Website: apple
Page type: payment
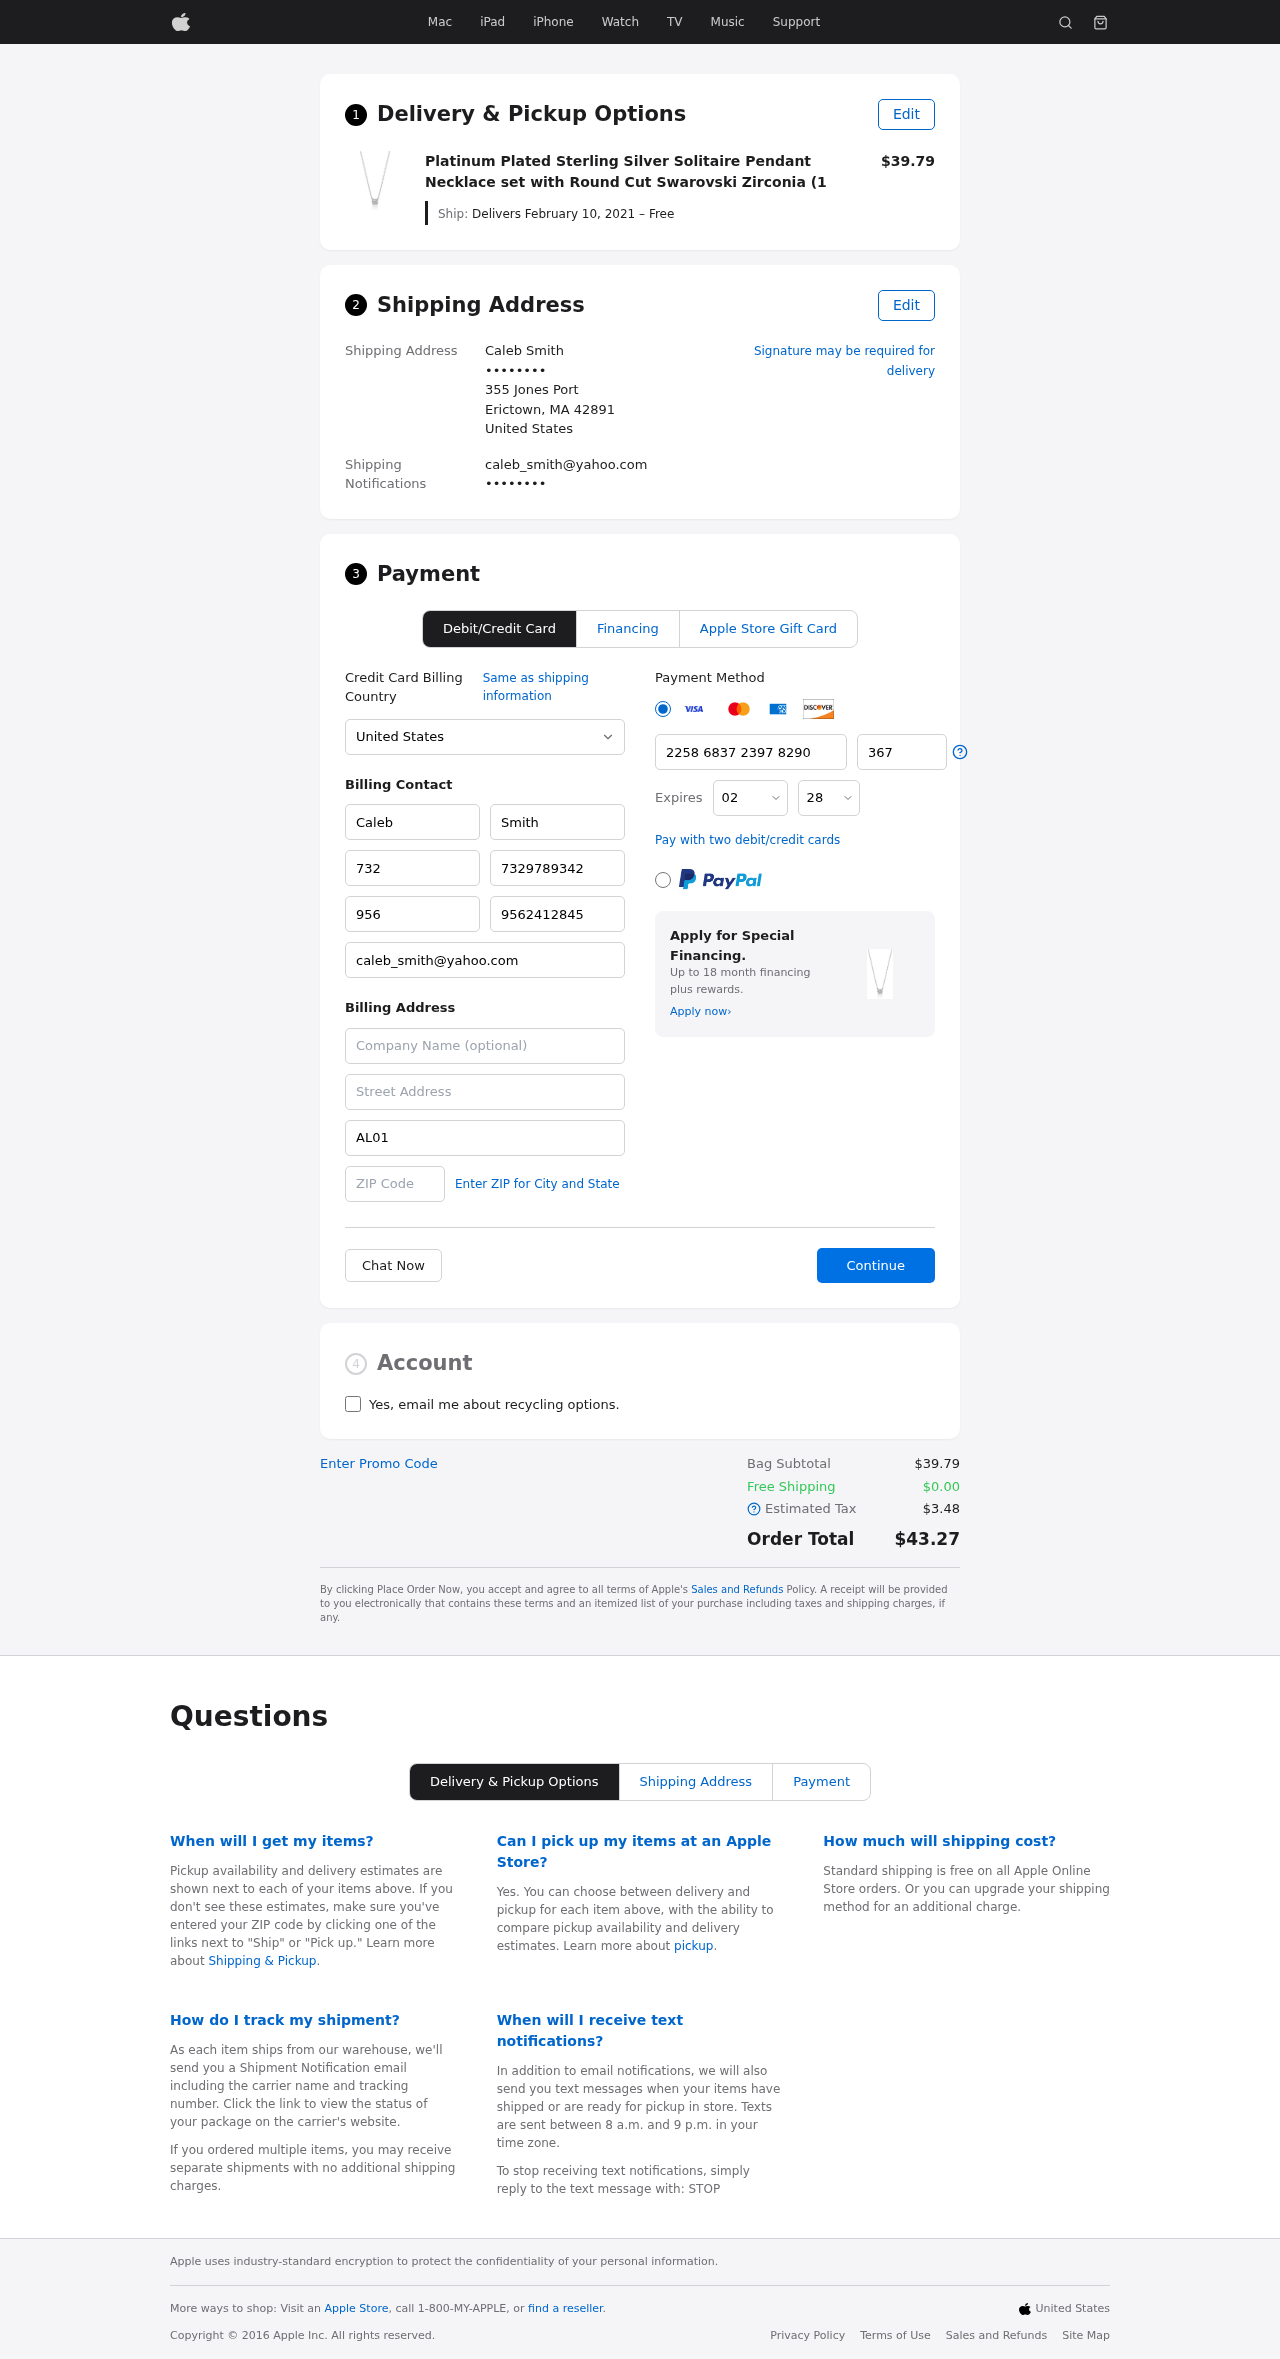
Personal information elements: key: PII_CARD_CVV
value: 367
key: PII_CARD_EXPIRY_MONTH
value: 02
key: PII_CARD_EXPIRY_YEAR
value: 28
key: PII_CARD_NUMBER
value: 2258 6837 2397 8290
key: PII_CITY_STATE_ZIP
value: Erictown, MA 42891
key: PII_COUNTRY
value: United States
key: PII_EMAIL
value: caleb_smith@yahoo.com
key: PII_EMAIL2
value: caleb_smith@yahoo.com
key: PII_FIRSTNAME
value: Caleb
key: PII_FULLNAME
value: Caleb Smith
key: PII_LASTNAME
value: Smith
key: PII_PHONE3
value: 7329789342
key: PII_PHONE_ALT
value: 9562412845
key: PII_PHONE_ALT_AREA
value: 956
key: PII_PHONE_AREA
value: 732
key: PII_SECURITY_CODE
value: AL01
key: PII_STREET
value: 355 Jones Port
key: PII_PHONE
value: ••••••••
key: PII_PHONE2
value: ••••••••
Product elements: key: PRODUCT1_NAME
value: Platinum Plated Sterling Silver Solitaire Pendant Necklace set with Round Cut Swarovski Zirconia (1
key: PRODUCT1_PRICE
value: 39.79
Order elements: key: ORDER_DELIVERY_DATE
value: Delivers February 10, 2021 – Free
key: ORDER_SUBTOTAL
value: $39.79
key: ORDER_SHIPPING_COST
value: $0.00
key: ORDER_TAX
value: $3.48
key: ORDER_TOTAL
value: $43.27